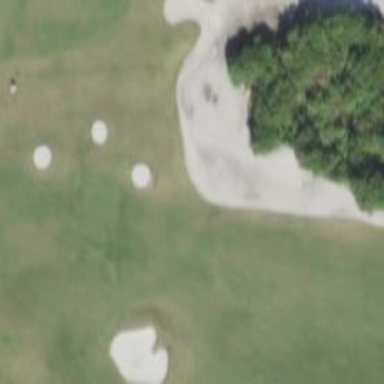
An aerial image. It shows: Golf hole.